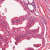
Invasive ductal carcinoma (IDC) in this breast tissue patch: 1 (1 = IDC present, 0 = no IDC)